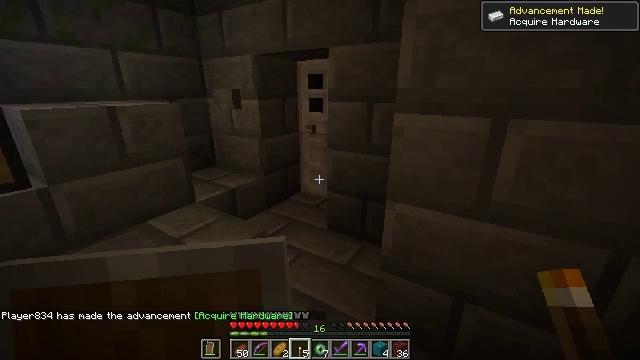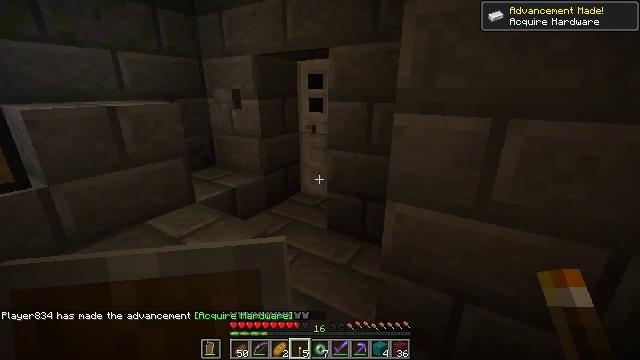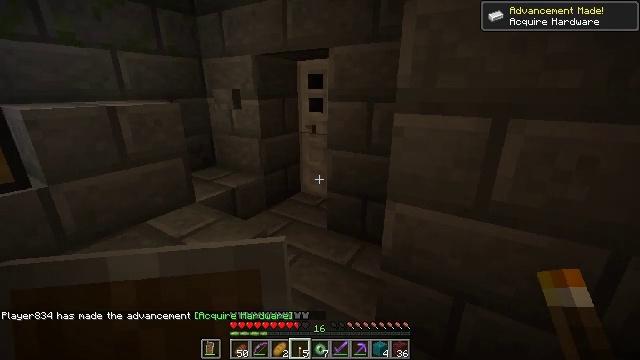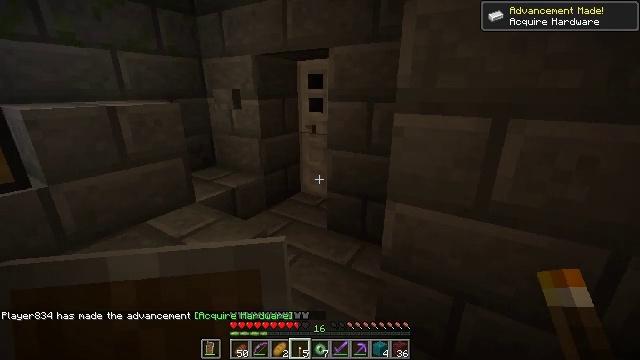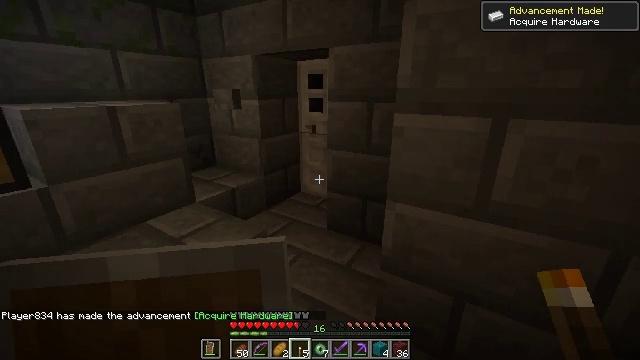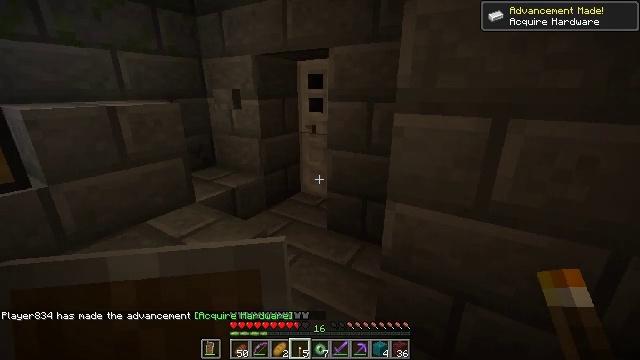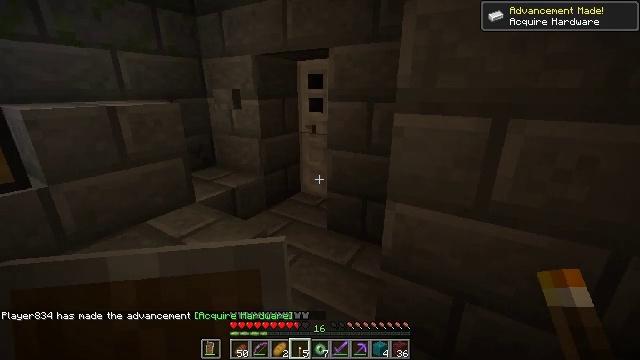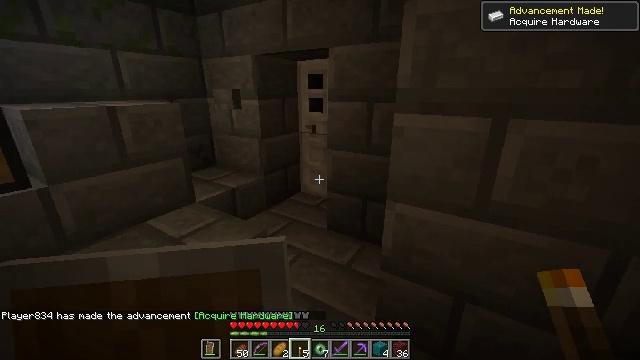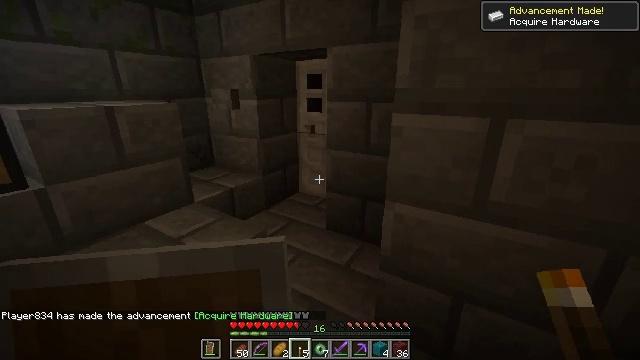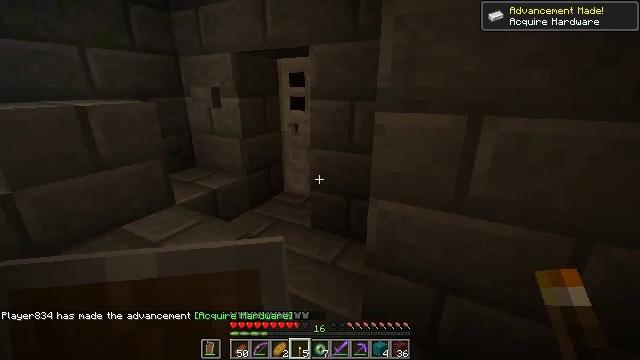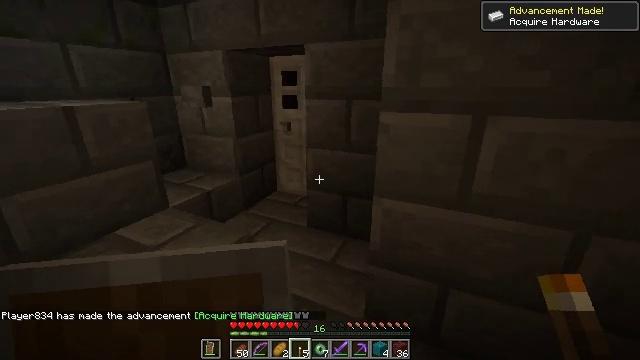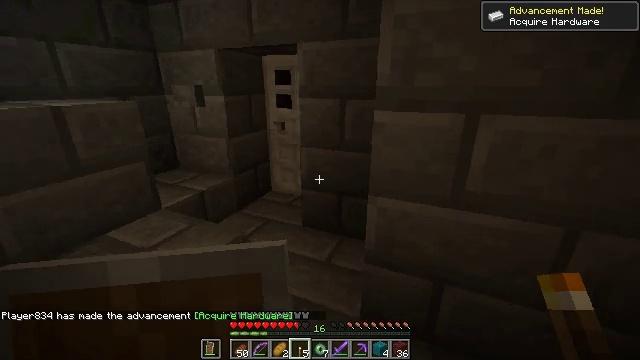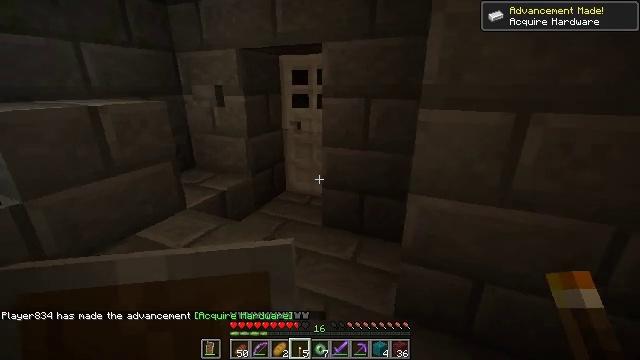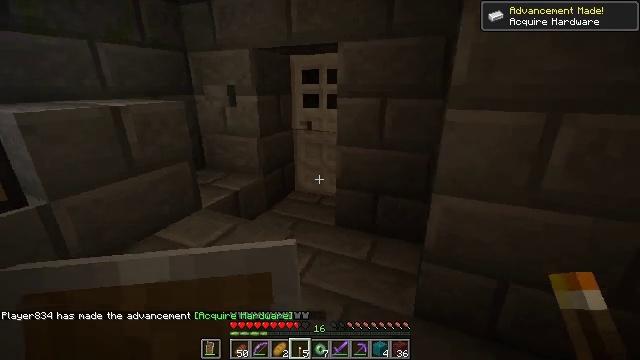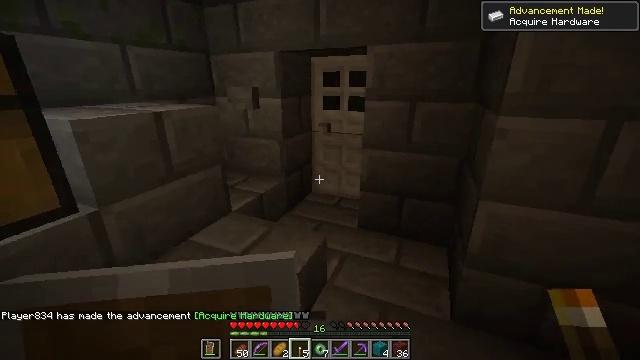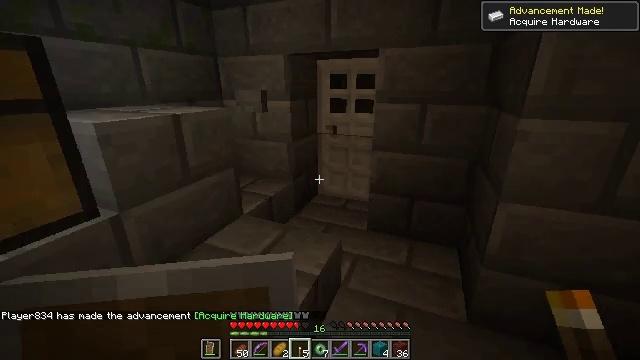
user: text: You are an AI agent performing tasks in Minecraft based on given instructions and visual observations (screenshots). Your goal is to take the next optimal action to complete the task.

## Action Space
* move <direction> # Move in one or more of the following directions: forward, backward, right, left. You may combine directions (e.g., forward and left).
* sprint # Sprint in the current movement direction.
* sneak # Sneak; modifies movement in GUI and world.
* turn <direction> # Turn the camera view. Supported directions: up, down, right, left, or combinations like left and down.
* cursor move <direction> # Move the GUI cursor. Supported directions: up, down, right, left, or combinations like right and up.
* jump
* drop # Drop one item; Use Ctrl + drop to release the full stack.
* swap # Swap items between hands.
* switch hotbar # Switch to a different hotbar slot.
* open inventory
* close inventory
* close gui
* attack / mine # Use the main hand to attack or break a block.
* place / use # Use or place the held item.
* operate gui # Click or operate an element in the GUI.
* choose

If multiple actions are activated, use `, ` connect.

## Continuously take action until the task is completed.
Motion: motion action
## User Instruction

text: Smash the iron door for recycling.
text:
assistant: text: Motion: no_op
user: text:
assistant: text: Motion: no_op
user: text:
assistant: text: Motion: no_op
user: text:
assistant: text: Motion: no_op
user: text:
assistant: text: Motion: no_op
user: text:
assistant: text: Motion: no_op
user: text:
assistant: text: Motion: no_op
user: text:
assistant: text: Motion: no_op
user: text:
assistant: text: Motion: turn right
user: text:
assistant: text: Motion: move left, turn right
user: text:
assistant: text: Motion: move left, turn right
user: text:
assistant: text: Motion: move left
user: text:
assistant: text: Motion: move left
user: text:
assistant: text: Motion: move left
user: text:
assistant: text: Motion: no_op
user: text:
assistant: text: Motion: turn right and up
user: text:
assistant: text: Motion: no_op
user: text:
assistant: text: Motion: no_op
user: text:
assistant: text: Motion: no_op
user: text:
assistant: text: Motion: no_op
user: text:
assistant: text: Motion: no_op
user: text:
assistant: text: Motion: no_op
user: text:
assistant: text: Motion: no_op
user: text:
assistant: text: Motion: turn left and up
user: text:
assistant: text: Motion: turn left and up
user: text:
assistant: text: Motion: no_op
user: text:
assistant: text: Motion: no_op
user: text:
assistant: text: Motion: no_op
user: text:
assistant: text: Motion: no_op
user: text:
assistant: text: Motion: turn right